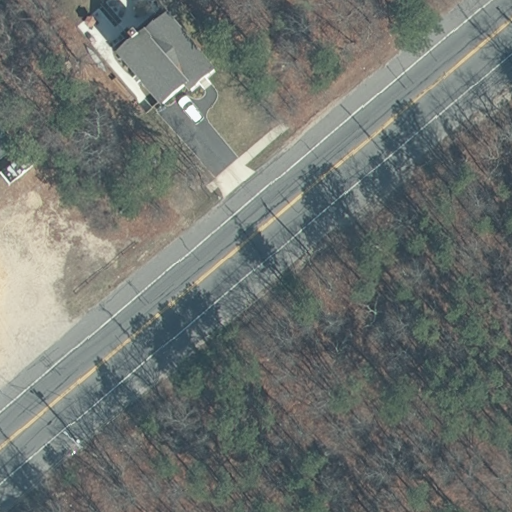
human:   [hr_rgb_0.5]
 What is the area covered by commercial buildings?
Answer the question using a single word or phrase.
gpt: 0m2

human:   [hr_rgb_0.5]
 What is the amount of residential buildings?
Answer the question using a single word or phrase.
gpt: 2

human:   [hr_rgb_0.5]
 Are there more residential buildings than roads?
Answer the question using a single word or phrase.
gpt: yes

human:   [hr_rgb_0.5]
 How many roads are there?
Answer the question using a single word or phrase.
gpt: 1

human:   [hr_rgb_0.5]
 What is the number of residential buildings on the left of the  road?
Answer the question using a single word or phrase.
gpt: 2

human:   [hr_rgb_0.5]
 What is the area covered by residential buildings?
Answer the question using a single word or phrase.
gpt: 307m2

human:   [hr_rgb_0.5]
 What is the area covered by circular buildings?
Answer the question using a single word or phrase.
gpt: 0m2

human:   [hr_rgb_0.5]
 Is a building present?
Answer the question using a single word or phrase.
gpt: yes

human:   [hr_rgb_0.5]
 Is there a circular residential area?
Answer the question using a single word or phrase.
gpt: no

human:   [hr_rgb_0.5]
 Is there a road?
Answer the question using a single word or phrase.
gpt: yes

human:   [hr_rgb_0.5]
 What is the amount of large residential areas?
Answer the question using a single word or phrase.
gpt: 1

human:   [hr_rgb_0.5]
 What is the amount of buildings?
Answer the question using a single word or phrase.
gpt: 2

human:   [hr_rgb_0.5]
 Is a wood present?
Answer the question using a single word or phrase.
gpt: yes

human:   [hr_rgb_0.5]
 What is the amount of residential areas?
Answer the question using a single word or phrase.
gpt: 1

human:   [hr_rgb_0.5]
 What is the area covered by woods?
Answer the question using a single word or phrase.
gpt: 1283m2

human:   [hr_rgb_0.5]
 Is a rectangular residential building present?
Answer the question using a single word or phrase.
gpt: yes

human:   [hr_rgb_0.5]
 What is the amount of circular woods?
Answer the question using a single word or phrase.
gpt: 0

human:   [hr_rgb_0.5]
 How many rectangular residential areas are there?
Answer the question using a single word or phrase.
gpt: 1

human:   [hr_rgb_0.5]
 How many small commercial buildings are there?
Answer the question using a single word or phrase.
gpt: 0

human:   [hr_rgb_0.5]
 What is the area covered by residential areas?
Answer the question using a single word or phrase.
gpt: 10656m2

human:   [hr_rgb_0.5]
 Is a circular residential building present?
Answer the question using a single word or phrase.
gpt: no

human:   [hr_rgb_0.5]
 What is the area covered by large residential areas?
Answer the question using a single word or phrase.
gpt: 10656m2

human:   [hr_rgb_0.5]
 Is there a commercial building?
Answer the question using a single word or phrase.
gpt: no

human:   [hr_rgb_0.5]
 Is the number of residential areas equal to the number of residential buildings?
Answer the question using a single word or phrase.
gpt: no

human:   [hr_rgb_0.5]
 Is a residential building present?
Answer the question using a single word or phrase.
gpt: yes

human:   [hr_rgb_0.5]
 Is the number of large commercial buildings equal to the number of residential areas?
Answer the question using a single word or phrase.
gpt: no

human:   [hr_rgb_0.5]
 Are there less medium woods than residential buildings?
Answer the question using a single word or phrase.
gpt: yes

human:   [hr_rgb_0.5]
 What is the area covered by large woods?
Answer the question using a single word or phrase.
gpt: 1283m2

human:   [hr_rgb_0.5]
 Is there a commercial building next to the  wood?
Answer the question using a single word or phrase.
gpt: no

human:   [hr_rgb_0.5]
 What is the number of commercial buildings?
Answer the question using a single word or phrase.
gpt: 0

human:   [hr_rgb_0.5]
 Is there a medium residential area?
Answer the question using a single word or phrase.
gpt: no

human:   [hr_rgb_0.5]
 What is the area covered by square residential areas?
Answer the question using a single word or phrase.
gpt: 0m2

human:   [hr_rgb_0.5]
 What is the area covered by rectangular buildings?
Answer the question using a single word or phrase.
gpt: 307m2

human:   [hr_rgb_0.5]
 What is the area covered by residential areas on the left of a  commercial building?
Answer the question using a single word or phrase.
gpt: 0m2

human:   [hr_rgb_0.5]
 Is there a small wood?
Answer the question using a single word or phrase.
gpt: no

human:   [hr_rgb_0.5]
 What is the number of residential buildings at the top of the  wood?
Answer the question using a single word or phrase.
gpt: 0

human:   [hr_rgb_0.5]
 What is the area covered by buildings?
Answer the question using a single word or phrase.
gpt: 307m2

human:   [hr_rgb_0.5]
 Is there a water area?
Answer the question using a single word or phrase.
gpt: no

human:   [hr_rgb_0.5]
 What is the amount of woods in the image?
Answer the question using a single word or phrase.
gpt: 1

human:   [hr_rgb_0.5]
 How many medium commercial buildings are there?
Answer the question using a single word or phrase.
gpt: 0

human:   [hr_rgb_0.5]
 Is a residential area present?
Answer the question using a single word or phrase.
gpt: yes

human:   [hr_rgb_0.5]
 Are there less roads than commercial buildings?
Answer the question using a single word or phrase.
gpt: no

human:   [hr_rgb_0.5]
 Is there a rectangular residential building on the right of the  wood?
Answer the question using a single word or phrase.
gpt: no

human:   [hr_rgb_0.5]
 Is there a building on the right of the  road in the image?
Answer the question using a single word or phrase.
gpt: no

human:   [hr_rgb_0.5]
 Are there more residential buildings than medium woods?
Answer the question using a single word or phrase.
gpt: yes

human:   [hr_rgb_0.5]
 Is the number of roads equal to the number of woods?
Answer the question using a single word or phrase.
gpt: yes

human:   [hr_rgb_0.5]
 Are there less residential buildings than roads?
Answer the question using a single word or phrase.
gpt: no

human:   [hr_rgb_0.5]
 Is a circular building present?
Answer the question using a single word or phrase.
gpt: no

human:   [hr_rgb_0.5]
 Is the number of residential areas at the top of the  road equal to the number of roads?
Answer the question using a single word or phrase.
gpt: yes

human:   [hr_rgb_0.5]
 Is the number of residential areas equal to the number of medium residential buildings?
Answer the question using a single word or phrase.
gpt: yes

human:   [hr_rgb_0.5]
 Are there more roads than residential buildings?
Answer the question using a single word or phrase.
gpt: no

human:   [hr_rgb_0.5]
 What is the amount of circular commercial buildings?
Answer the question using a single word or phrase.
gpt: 0

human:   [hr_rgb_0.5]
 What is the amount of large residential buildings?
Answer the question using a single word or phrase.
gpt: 0

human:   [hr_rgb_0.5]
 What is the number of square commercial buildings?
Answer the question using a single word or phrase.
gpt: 0

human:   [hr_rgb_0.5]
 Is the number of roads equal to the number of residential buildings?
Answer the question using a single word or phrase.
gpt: no

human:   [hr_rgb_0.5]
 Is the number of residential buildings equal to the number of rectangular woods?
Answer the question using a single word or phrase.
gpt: no

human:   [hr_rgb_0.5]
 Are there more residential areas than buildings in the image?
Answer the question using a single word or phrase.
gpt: no

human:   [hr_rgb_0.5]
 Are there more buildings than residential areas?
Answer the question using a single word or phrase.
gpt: yes

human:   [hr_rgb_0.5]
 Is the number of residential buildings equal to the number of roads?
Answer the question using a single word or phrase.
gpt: no

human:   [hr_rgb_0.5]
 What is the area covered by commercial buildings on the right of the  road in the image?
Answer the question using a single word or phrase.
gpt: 0m2

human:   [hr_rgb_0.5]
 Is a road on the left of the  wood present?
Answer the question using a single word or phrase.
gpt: yes

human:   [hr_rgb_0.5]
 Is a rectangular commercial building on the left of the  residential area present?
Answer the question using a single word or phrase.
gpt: no

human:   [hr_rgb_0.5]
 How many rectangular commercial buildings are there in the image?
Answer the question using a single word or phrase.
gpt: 0

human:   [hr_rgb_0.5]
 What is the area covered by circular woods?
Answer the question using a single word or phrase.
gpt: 0m2